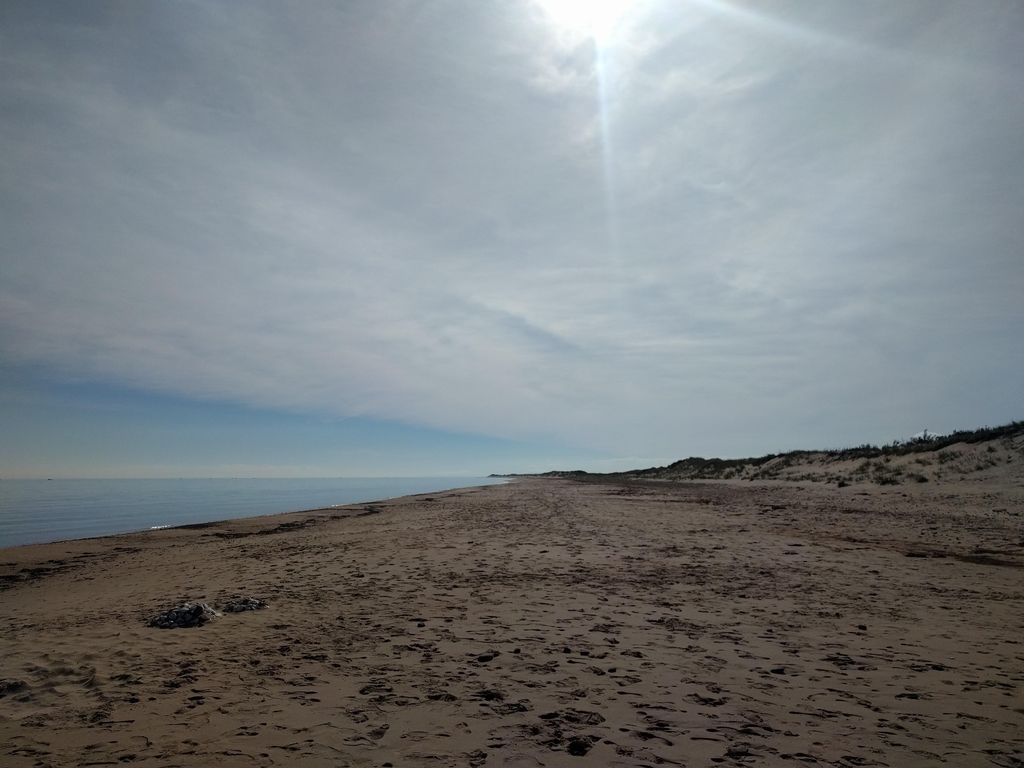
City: charlottetown